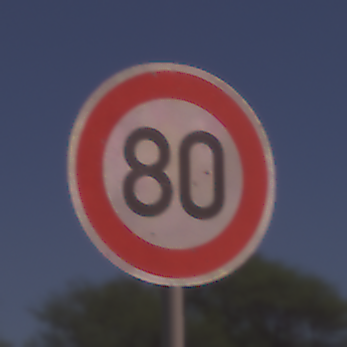
Verkehrszeichen: Geschwindigkeit80
Umgebung: Outdoor, RoadRail
Tageszeit: Midday
Wetter: Clear
Licht: Natural
Jahreszeit: NotSpecified
Kontrast: HighContrast